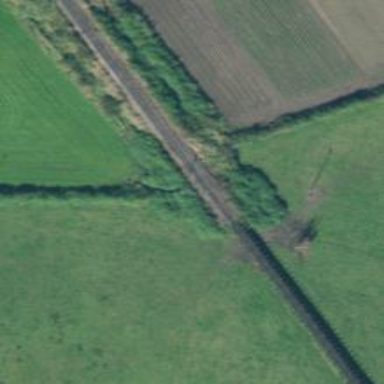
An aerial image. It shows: Site related to railway infrastructure.